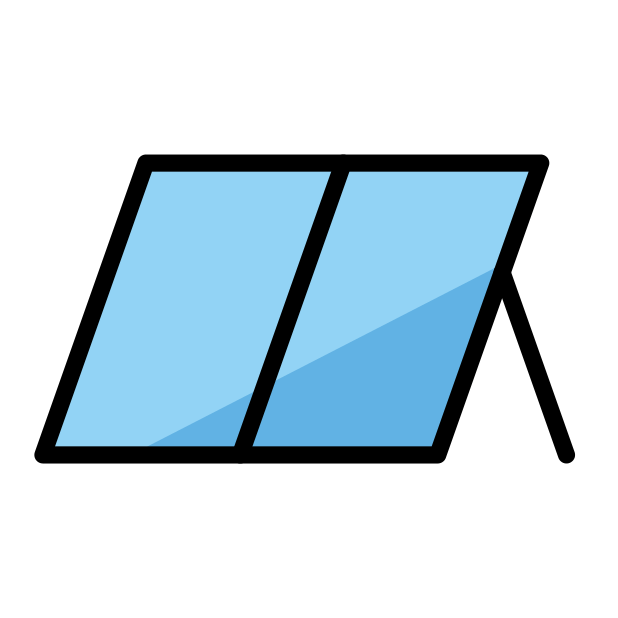
solar cell